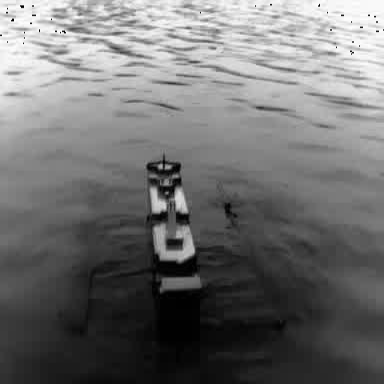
There is a container_ship in the infrared image.